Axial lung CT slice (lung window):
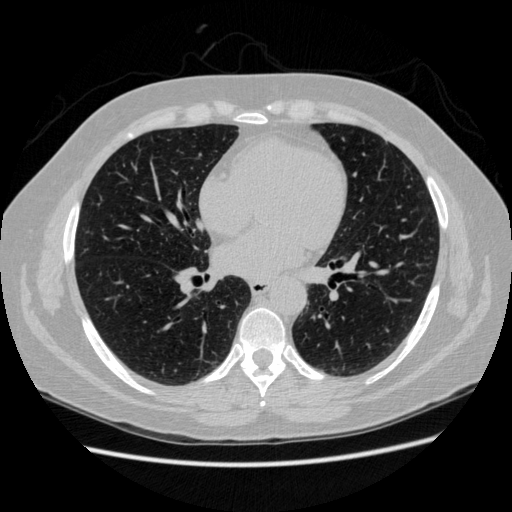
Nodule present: no